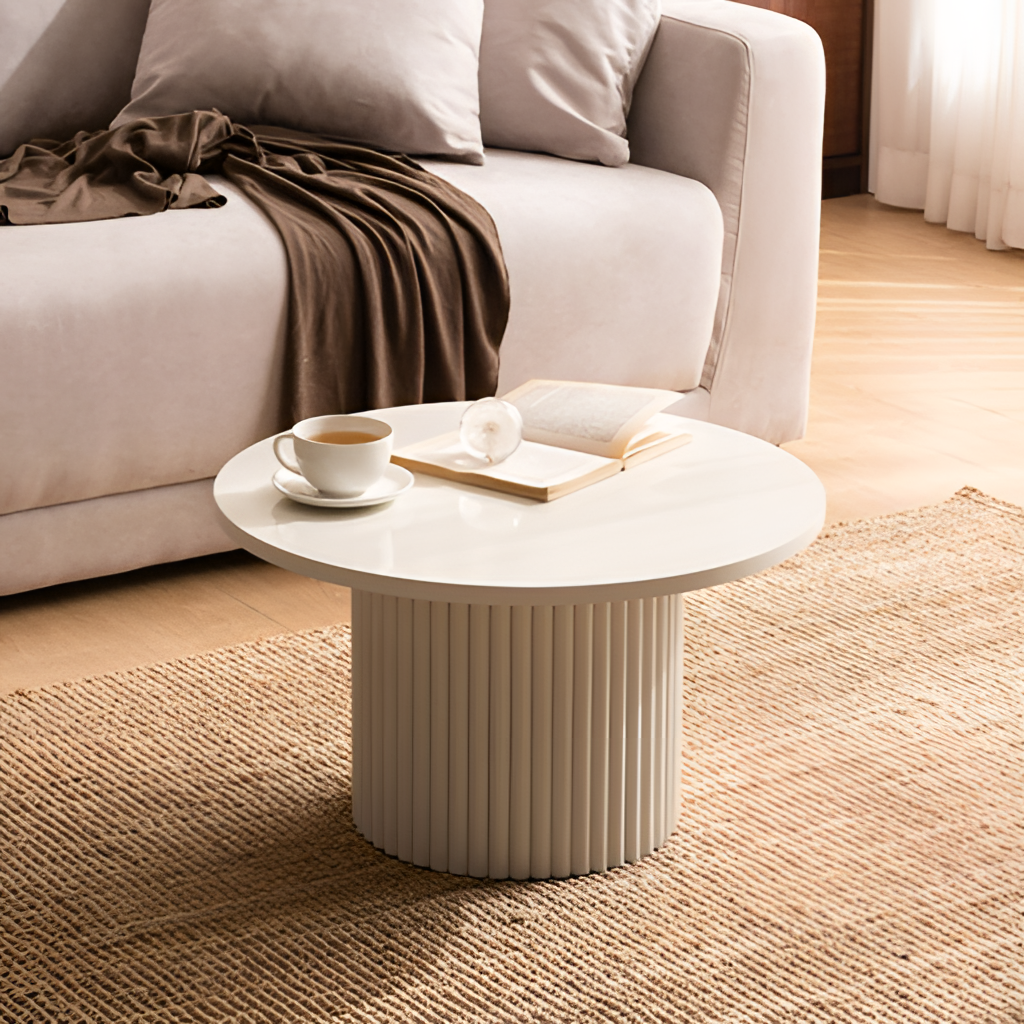
wood coffee table, living room, wood flooring, with herringbone pattern, modern, beige paint wallpaper, with solid pattern